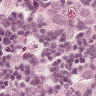
Metastatic tissue present: yes